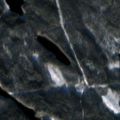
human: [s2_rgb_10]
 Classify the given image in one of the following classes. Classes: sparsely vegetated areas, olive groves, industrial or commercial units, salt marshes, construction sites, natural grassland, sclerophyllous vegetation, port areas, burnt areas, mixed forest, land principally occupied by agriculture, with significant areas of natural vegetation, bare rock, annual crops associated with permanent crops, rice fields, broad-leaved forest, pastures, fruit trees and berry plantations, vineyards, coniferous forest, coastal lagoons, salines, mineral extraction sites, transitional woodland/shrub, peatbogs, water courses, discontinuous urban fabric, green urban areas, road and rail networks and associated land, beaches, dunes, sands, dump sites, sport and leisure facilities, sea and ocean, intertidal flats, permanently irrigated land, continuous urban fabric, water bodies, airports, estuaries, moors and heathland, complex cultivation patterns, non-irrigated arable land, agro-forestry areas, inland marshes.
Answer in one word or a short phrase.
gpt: coniferous forest, water bodies